Question: I have a .dict directory with files that contain bigrams for my personalized keyboard suggestions. From looking around the <URL>. That wiki page describes how to convert .xml files to .dict binary dictionaries, but not how to convert binary dictionaries to a human readable format. Is the only way to extract human readable data from these files to use the functions in the Android source?
Here are the files in question:

Thanks
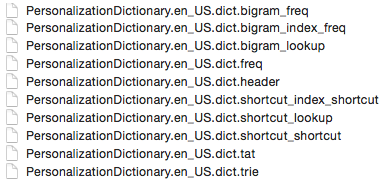
Answer: I have no idea if this will help at all, but in reference to your statement "Would be excellent to have some java code showing how to read words from the binary dictionary", maybe <URL>
It says that it returns a word list but I am not sure what format it returns it in nor how it would look. This code snippet is from line 240 on this page.
'''
> * Returns the list of cached files for a specific locale, one for each category.
> *
> * This will return exactly one file for each word list category that matches
> * the passed locale. If several files match the locale for any given category,
> * this returns the file with the closest match to the locale. For example, if
> * the passed word list is en_US, and for a category we have an en and an en_US
> * word list available, we'll return only the en_US one.
> * Thus, the list will contain as many files as there are categories.
> *
> * @param locale the locale to find the dictionary files for, as a string.
> * @param context the context on which to open the files upon.
> * @return an array of binary dictionary files, which may be empty but may not be null.
> */
> private static File[] getCachedWordLists(final String locale,
> final Context context) {
> final File[] directoryList = getCachedDirectoryList(context);
> if (null == directoryList) return EMPTY_FILE_ARRAY;
> final HashMap<String, FileAndMatchLevel> cacheFiles =
> new HashMap<String, FileAndMatchLevel>();
> for (File directory : directoryList) {
> if (!directory.isDirectory()) continue;
> final String dirLocale = getWordListIdFromFileName(directory.getName());
> final int matchLevel = LocaleUtils.getMatchLevel(dirLocale, locale);
> if (LocaleUtils.isMatch(matchLevel)) {
> final File[] wordLists = directory.listFiles();
> if (null != wordLists) {
> for (File wordList : wordLists) {
> final String category = getCategoryFromFileName(wordList.getName());
> final FileAndMatchLevel currentBestMatch = cacheFiles.get(category);
> if (null == currentBestMatch || currentBestMatch.mMatchLevel < matchLevel) {
> cacheFiles.put(category, new FileAndMatchLevel(wordList, matchLevel));
> }
> }
> }
> }
> }
> if (cacheFiles.isEmpty()) return EMPTY_FILE_ARRAY;
> final File[] result = new File[cacheFiles.size()];
> int index = 0;
> for (final FileAndMatchLevel entry : cacheFiles.values()) {
> result[index++] = entry.mFile;
> }
> return result;
> }
'''
As for how to convert the .dict binary file to a human readable form, I know that this is not what you're looking for specifically, but maybe it will give you a good start. It looks like you might have to write something yourself to make the conversion as they did <URL>. They wrote this script to handle this process.
> "Lingoes Converter is a script written in PHP that can convert
.LD2/.LDX dictionaries of Lingoes into human-readable text files. The
script is based on Xiaoyun Zhu analysis (lingoes-extractor) on the
LD2/LDX dictionary format ."
I hope that maybe some of this will at least give you a start. That is a niche need that definitely needs a good solution provided. I hope you figure it out!